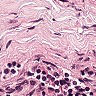
Metastatic tissue present: no